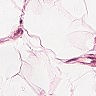
Metastatic tissue present: no